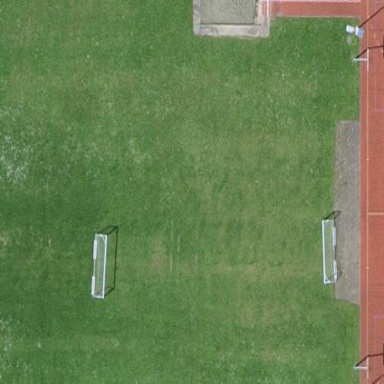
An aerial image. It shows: Multi-sport pitch for leisure activities.